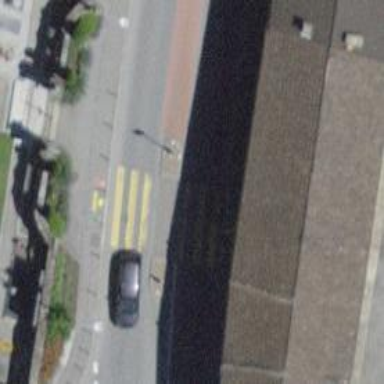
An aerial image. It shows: Zebra crossing on the road.